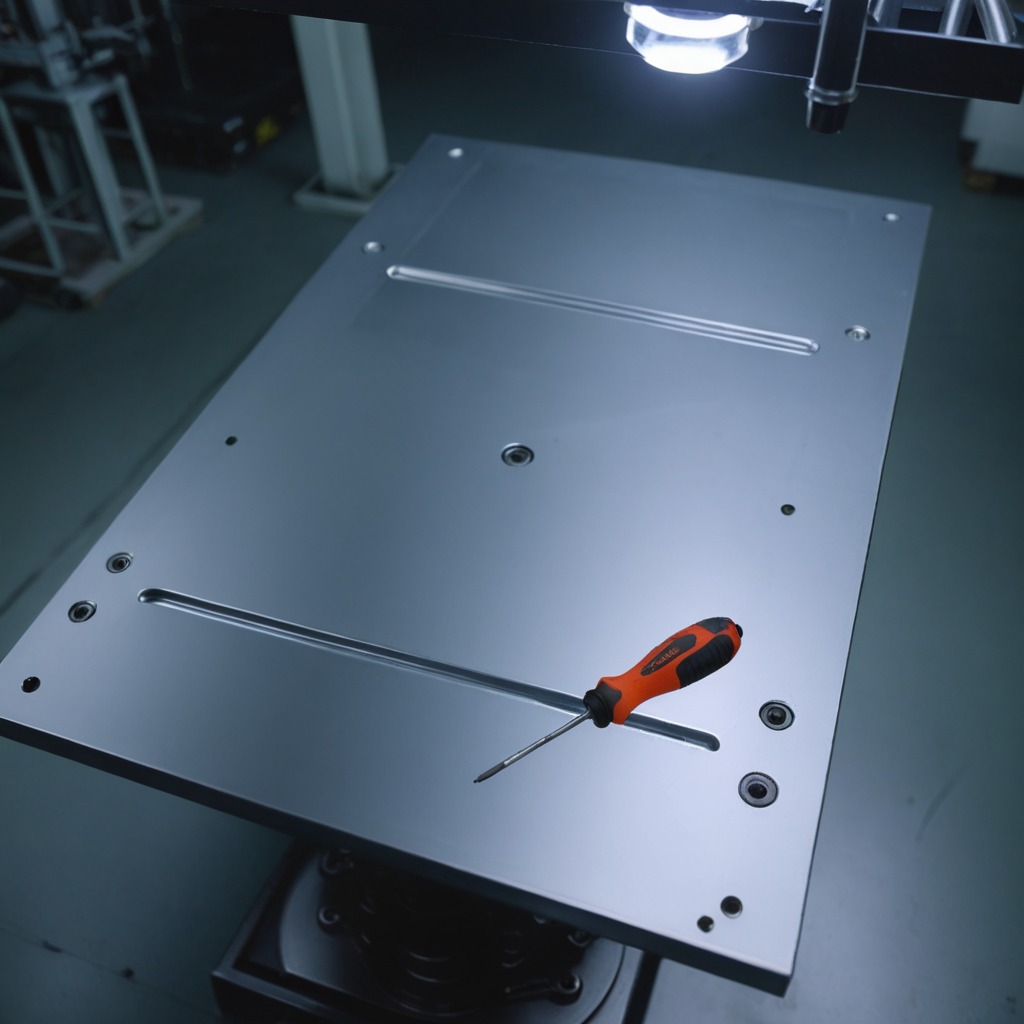
A screwdriver is lying on the metal table in a machine shop under fluorescent lights.